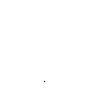
Particle: proton